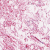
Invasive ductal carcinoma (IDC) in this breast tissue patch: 0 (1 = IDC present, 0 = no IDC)